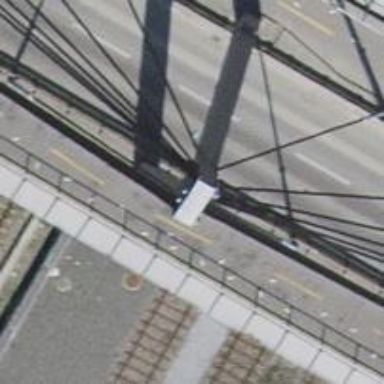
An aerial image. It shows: Secondary road bridge with asphalt surface and cycle track.